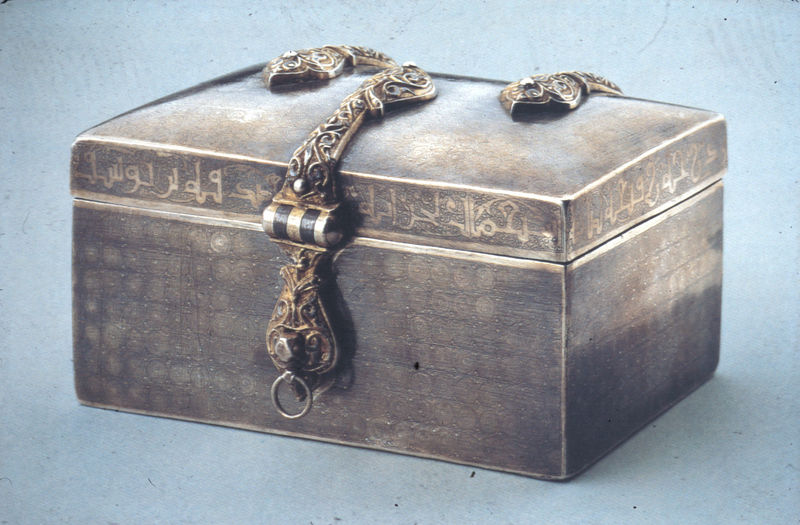
Titel: Kästchen, fatimidisch (Islam)
Künstler: unbekannt
Standort: Léon
Institution: S. Isidoro Museumsbibliothek
Schlagwörter: blau, hell, holz, licht, schmuck, schwarz, schloss, muster, ornament, gesicht, silber, gold, ranken, schrift, afrika, inschrift, glanz, ornamente, verzierung, metall, bronze, poliert, schriftzeichen, ring, foto, punkte, gemustert, schnalle, truhe, deckel, messing, dose, eckig, orient, orientalisch, kupfer, kiste, gravur, schnitzerei, kasten, ecken, musterung, scharniere, arabisch, scharnier, beschlag, verschluß, schatulle, objekt, lackiert, kästchen, islam, verzierungen, aufbewahrung, beschläge, schatz, schließe, schnallen, box, patina, büchse, schmuckkästchen, iran, beschlagen, liste, koran, muslim, schatzruhe, schmuckkasten, kufi, schatztruhe, matall, schmuckkiste, schrifzeichen, abisch